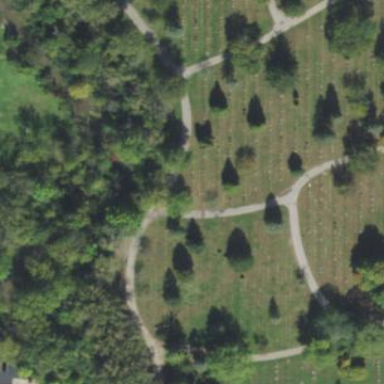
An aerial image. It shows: Cemetery.